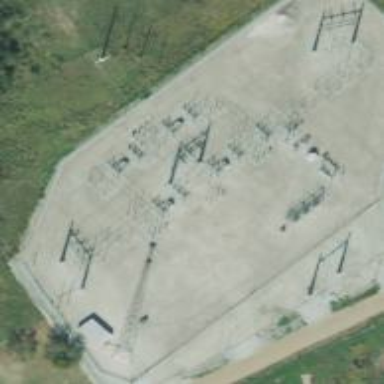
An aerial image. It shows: Switch for power supply.